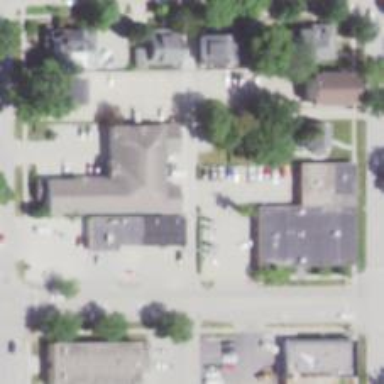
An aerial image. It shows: Alley classified as service road.